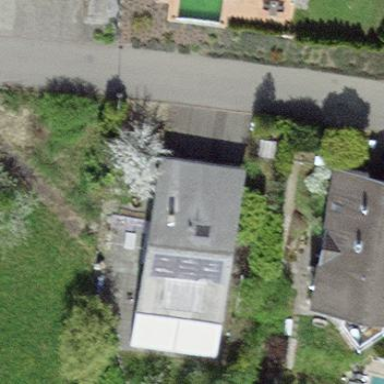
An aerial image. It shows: Detached building.